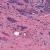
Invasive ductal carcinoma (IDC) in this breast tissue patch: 1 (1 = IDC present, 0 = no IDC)